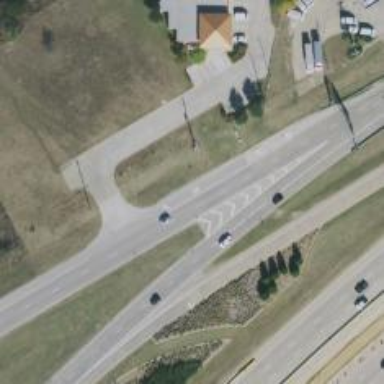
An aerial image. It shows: Secondary road with frontage access.